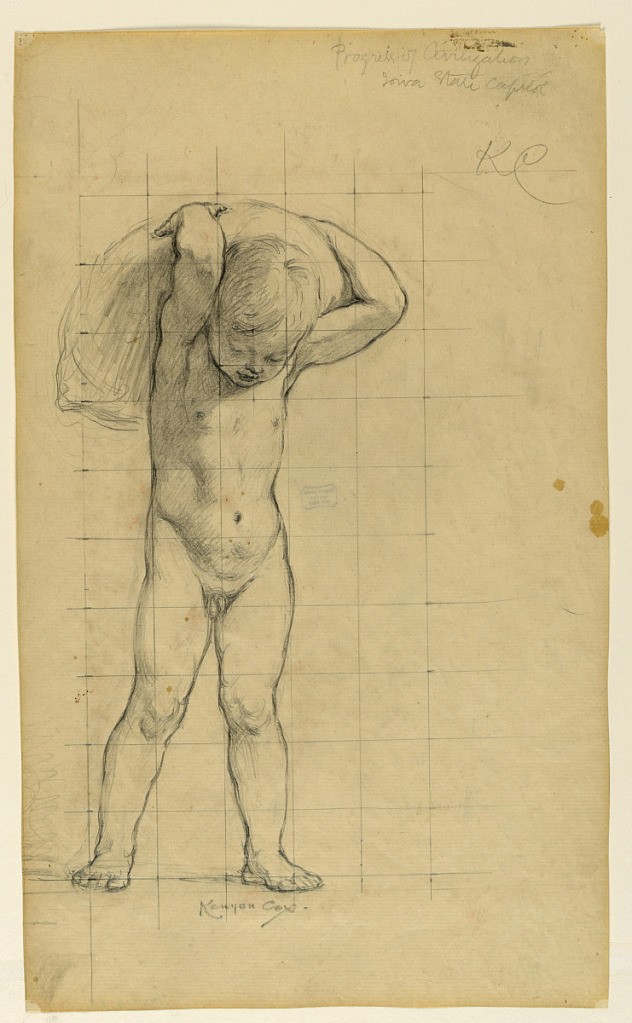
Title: Study for "Commerce," "The Progress of Civilization: The Forge, Commerce, and Education" State Capitol, Des Moines, IA
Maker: Kenyon Cox, American, 1856–1919
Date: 1905–1906
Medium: Graphite on paper
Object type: Drawing
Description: A young male figure carrying a sack on his shoulders. The paper is squared for transferring the image.